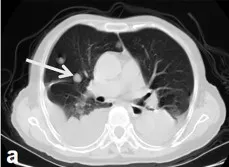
Follow-up images after surgery. Lung CT shows multiple nodules in the lung and thoracic effusion, which indicate the lung and possible pleural metastasis (A, B, arrow).
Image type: radiology (ct)